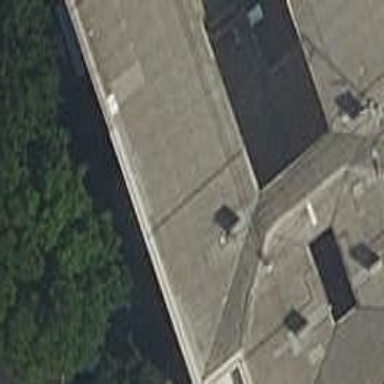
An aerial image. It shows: Building.